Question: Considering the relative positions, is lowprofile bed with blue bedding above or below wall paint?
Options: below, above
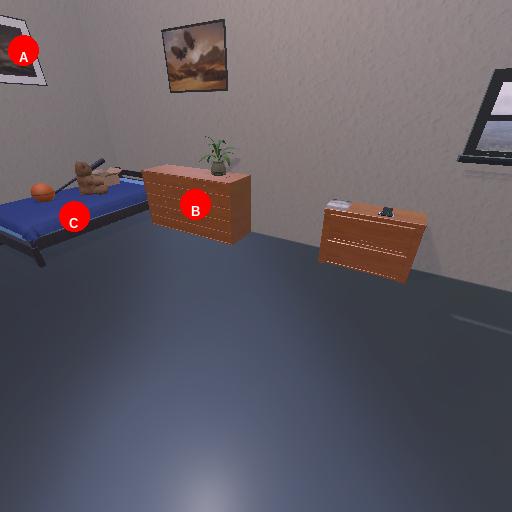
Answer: below